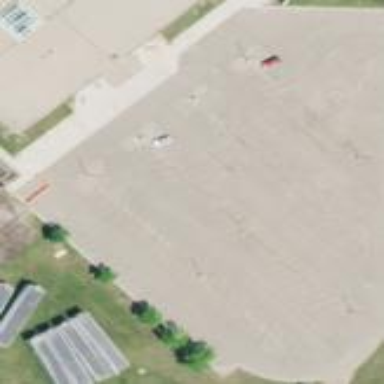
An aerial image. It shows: Parking area with asphalt surface.